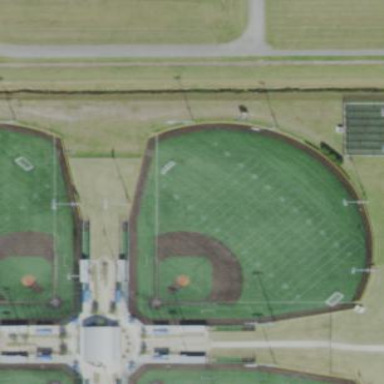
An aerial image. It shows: Baseball pitch for leisure and sports activities.